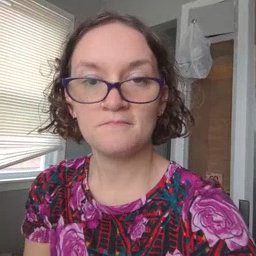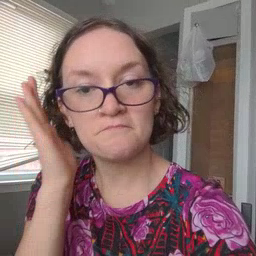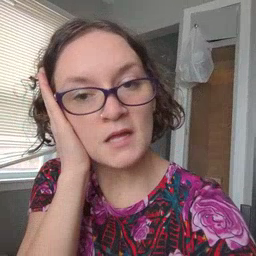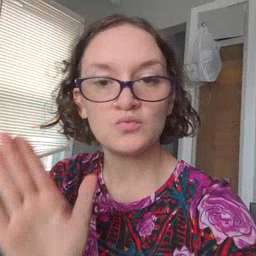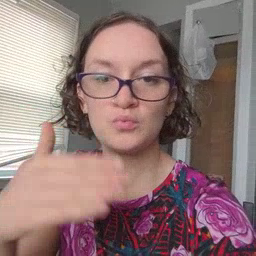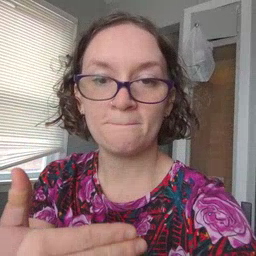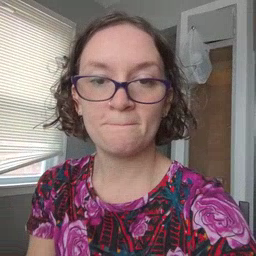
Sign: bedroom